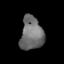
Tissue: skin
Cell type: T cells
Senescence score: 0.6889
Nuclear area (px): 740
Mean DAPI intensity: 111.785